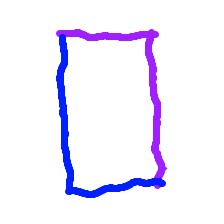
Shape: rectangle